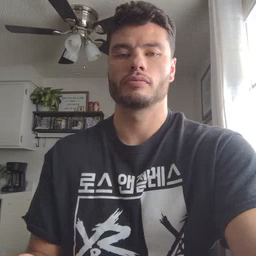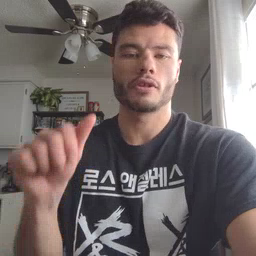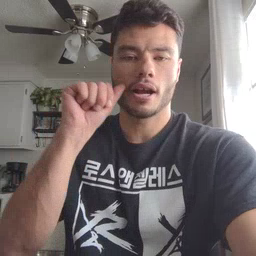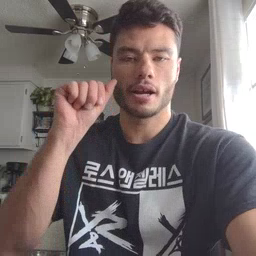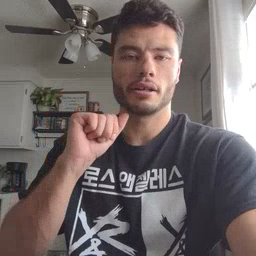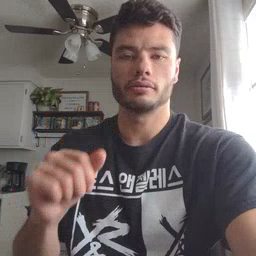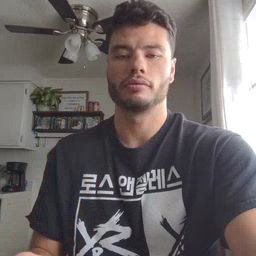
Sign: aunt